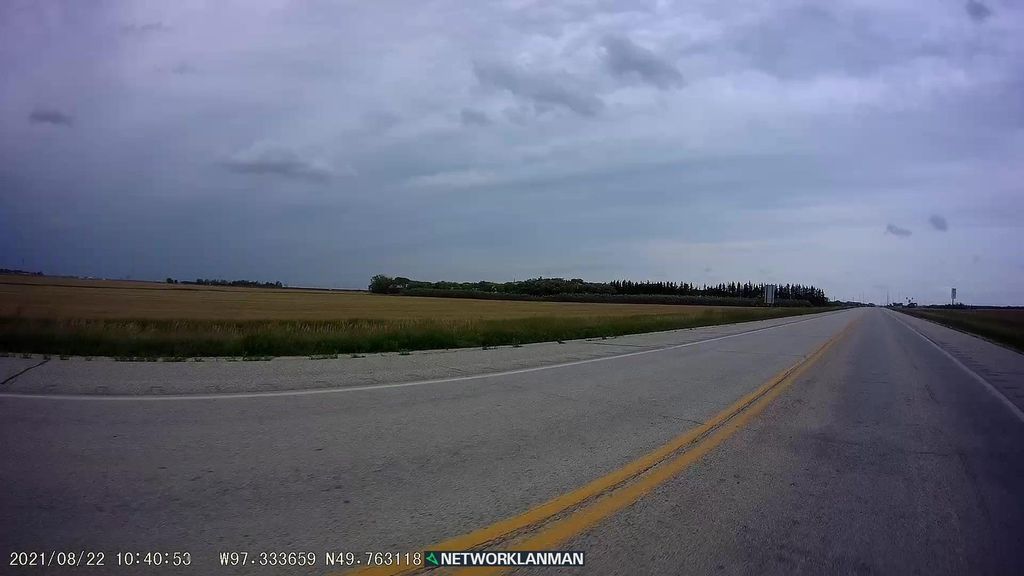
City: winnipeg